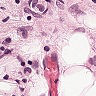
Metastatic tissue present: yes